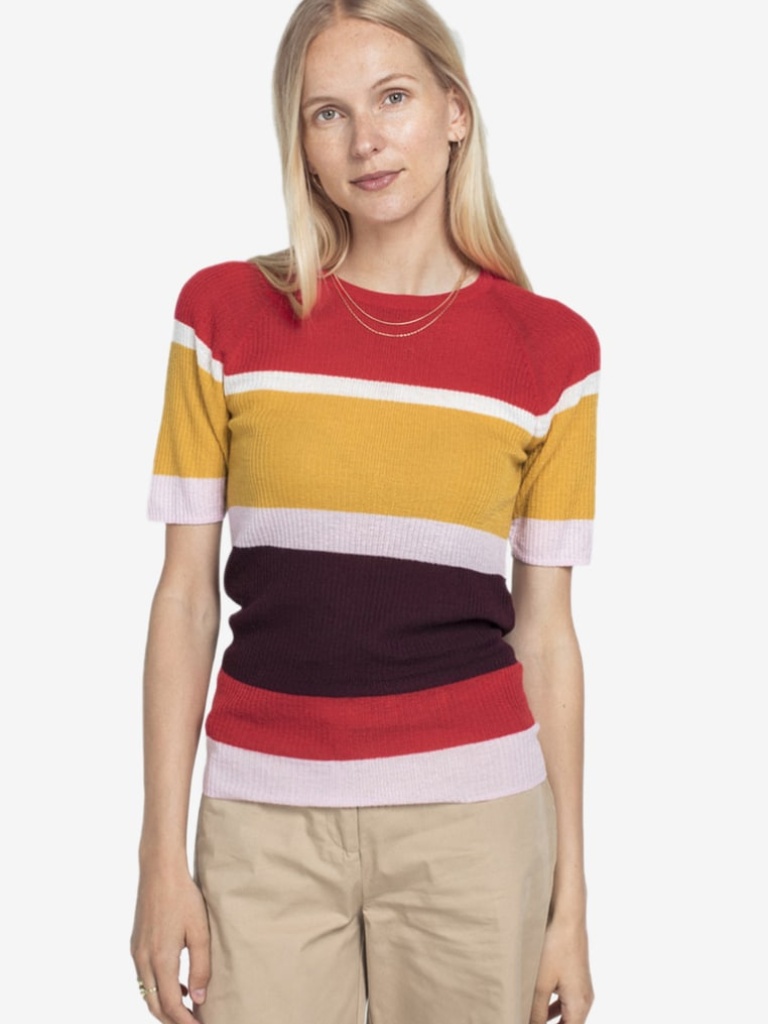
knit slim short sleeve hip length Fully Tucked in crew sweater